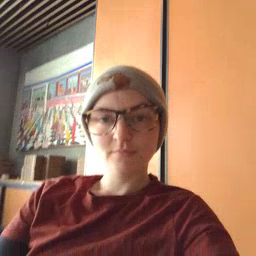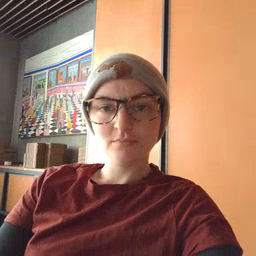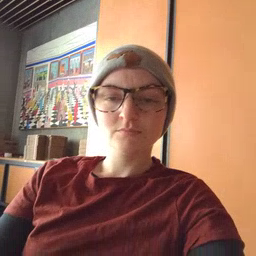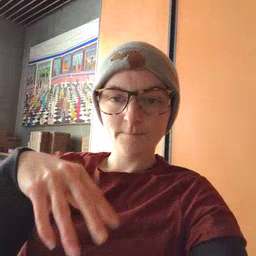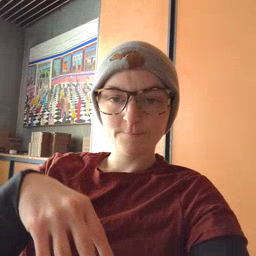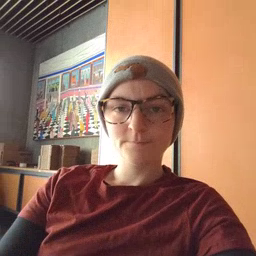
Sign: drop